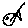
Label: fish